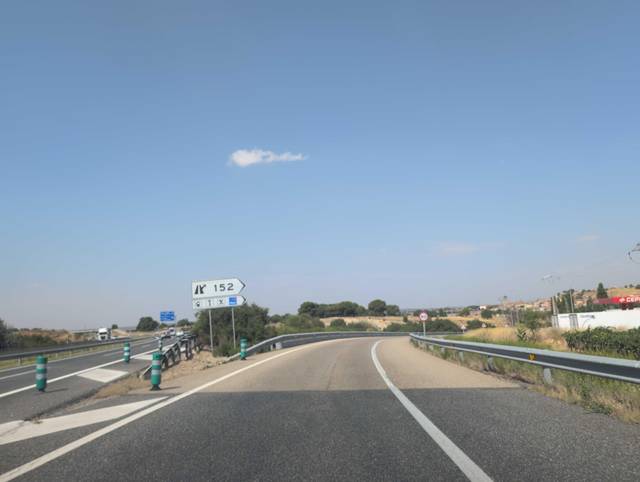
Region: Spain
Coordinates: 41.622, -3.689